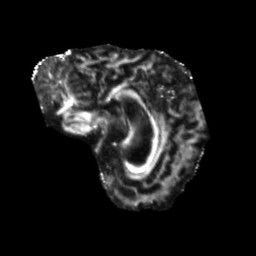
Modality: FA
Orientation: sagittal
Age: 65
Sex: female
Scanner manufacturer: siemens
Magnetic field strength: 3 T
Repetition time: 5.25 s
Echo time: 0.08 s